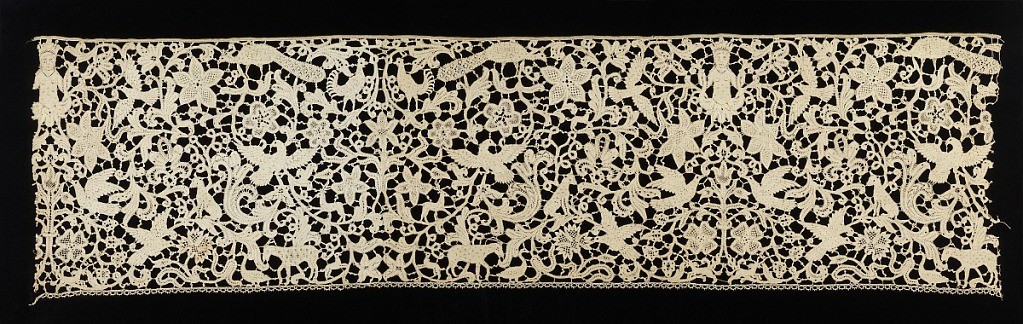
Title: Band
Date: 18th century
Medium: linen Technique: bobbin lace, discontinuous tape
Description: Wide band of bobbin lace with a symmetrical design of foliage, flowers, birds and animals. The repeating design alternates between a flowering plant and a crowned siren with a tail in each hand, each framed by curving foliage and pairs of peacocks, cocks, doves, lambs, geese, dogs, and horses. The solid areas have much interior decoration and are connected by brides.